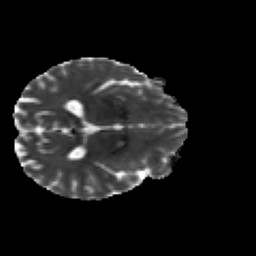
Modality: MD
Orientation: axial
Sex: male
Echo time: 0.114 s